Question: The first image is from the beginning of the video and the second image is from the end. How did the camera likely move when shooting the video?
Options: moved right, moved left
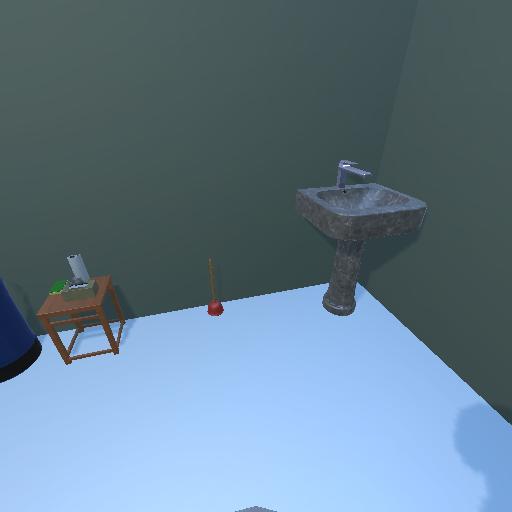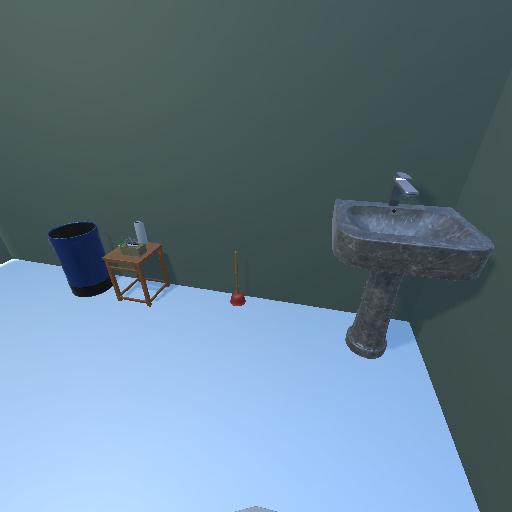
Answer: moved right